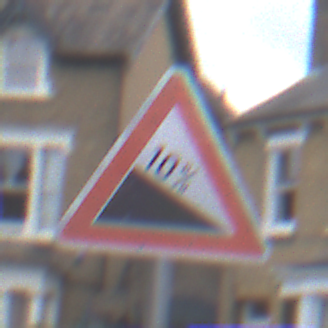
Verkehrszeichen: Gefaelle10
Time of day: MorningAfternoon
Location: Outdoor (Urban)
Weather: Overcast
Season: NotSpecified
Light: Natural